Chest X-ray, PA view. Patient: 35 years old, sex F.
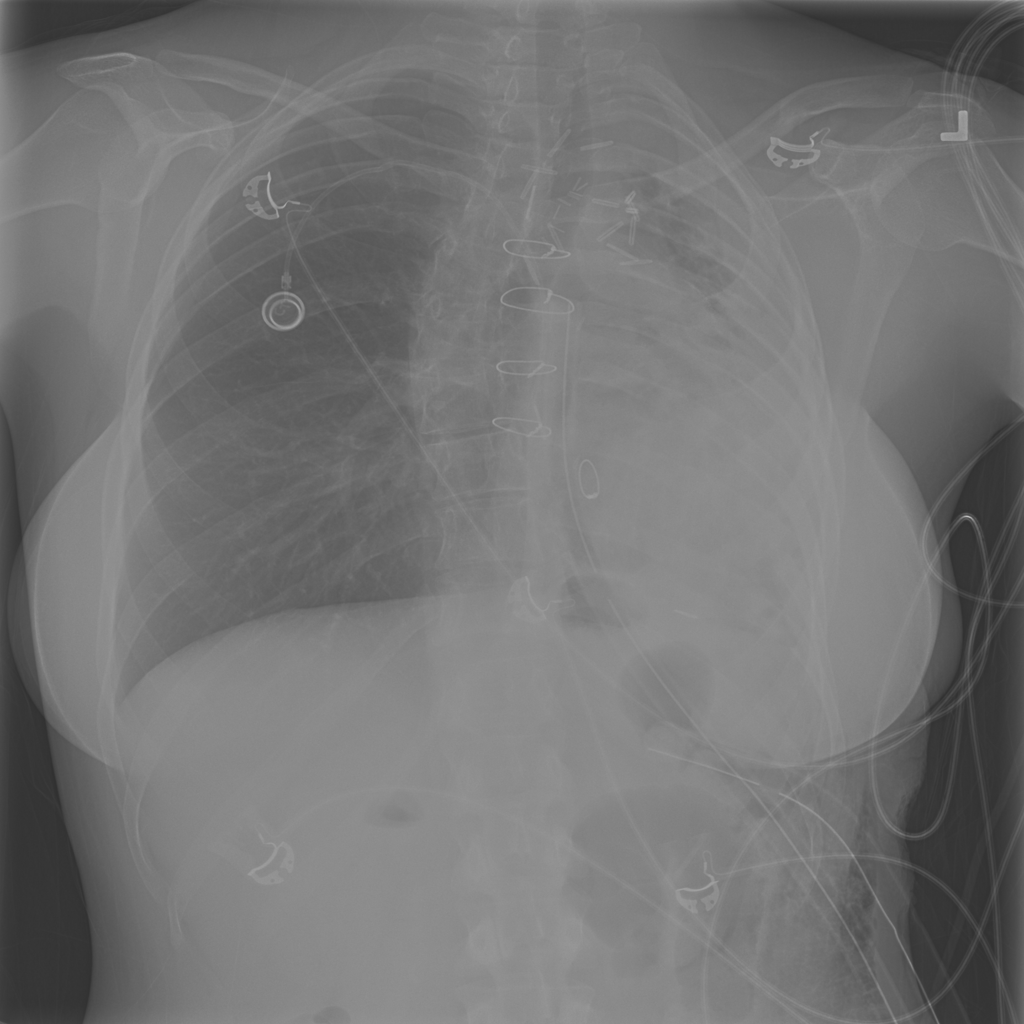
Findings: No Finding